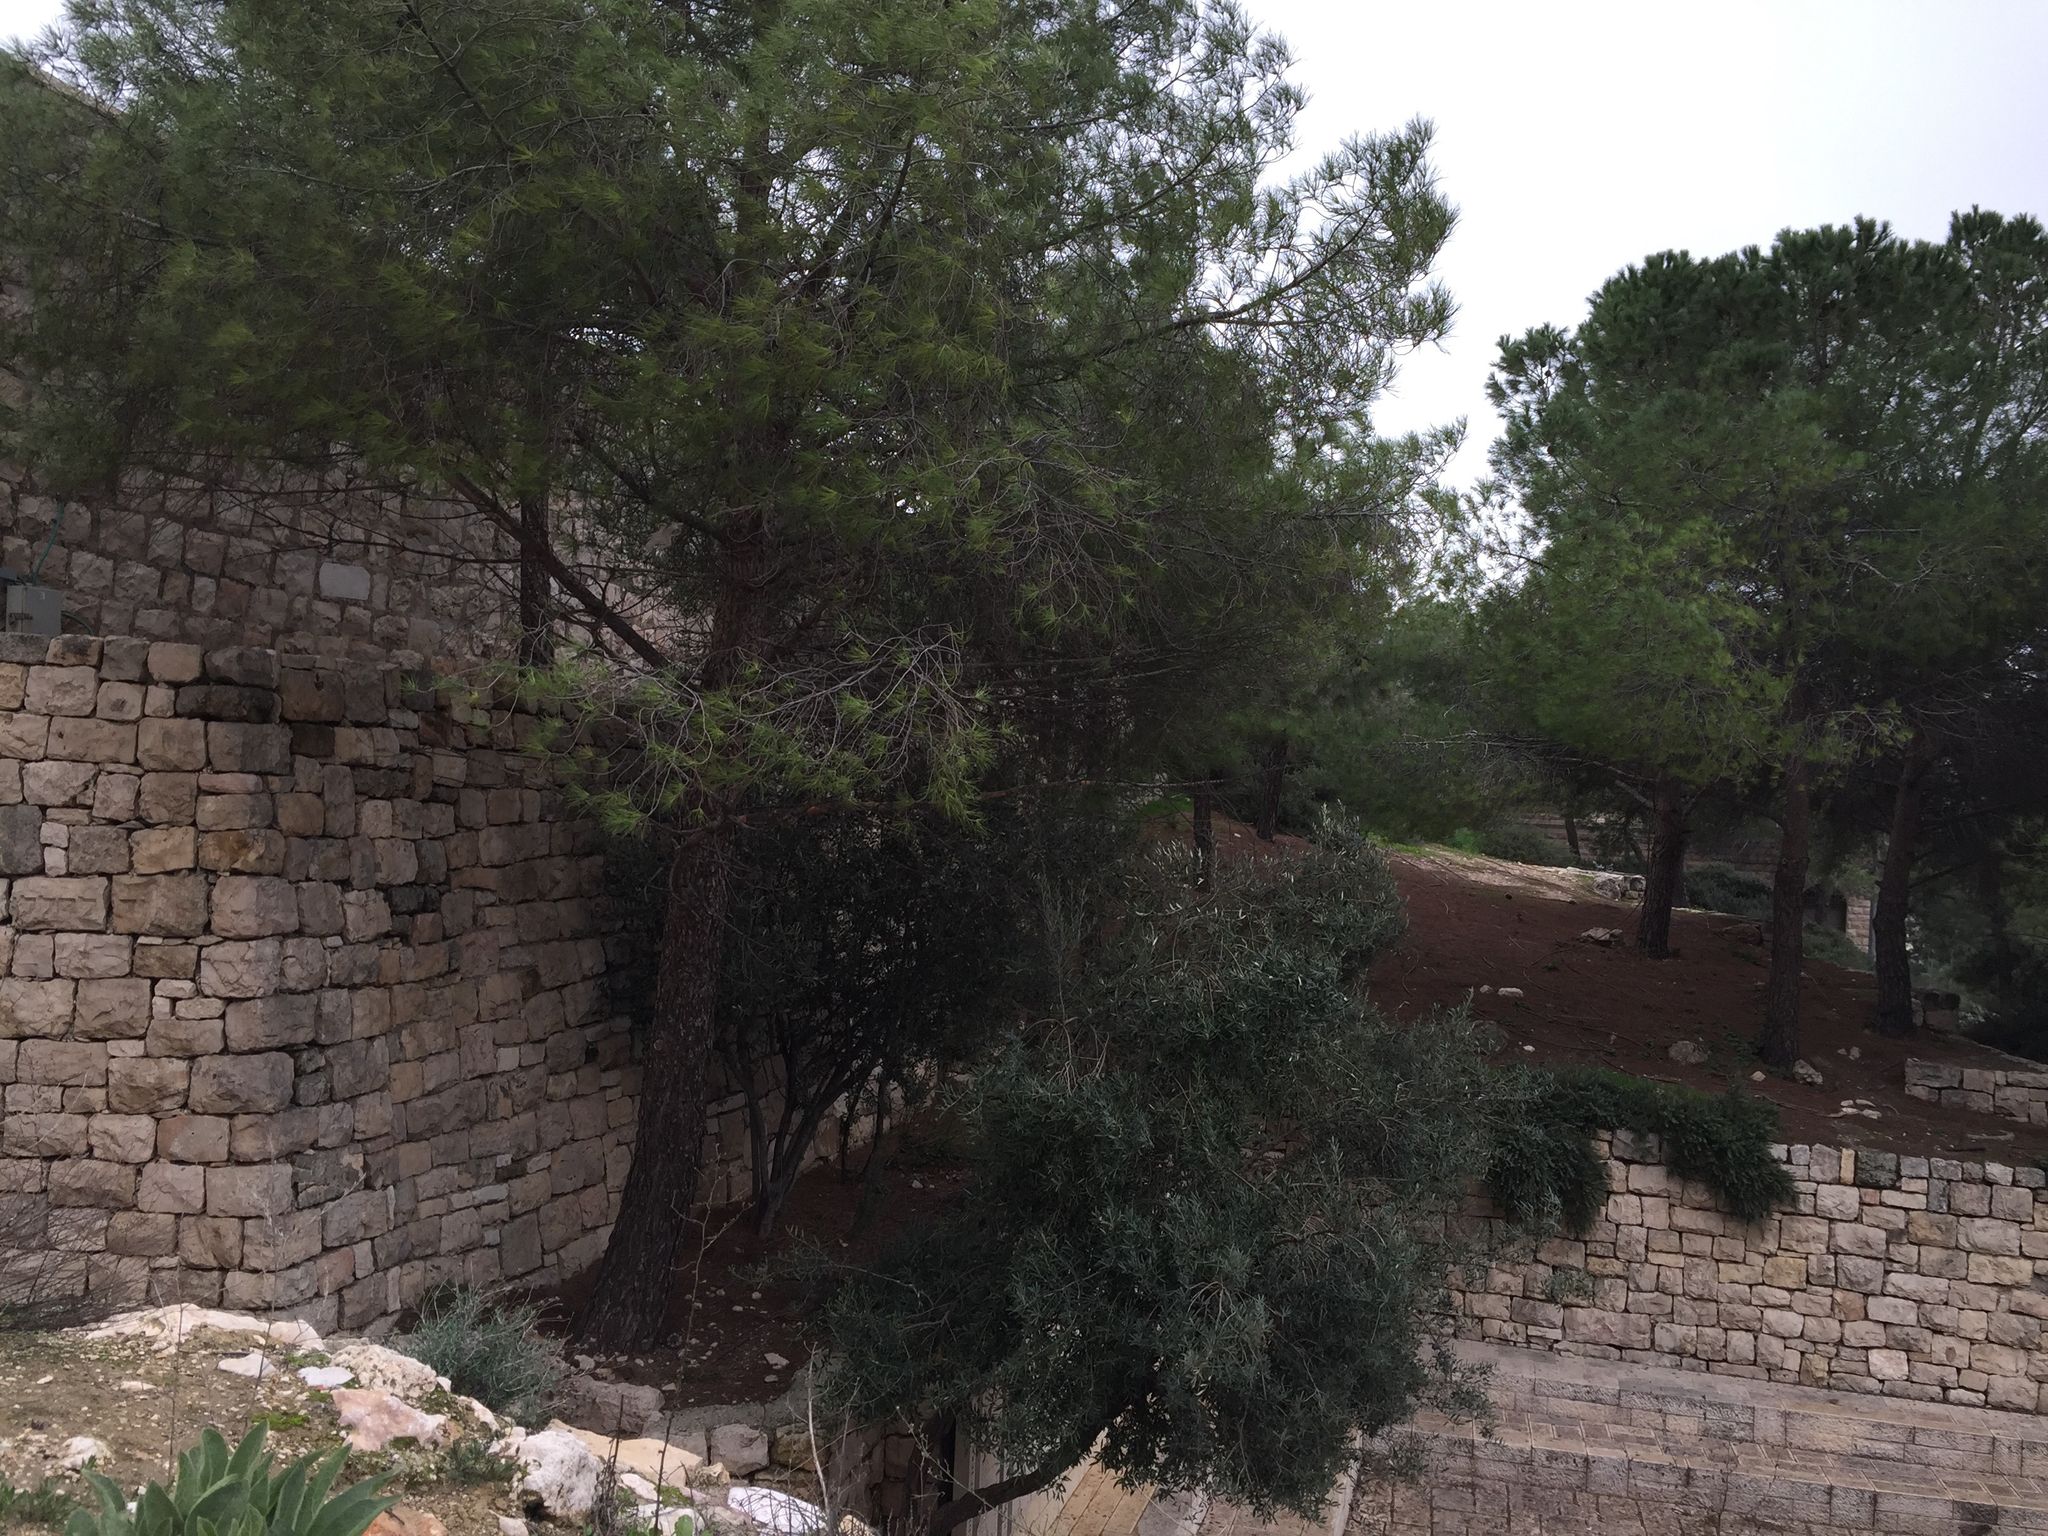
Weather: clear
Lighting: day
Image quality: slightly poor
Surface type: walking surface
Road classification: footway, service, steps
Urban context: urban centre
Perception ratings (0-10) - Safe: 6.51, Lively: 0.77, Beautiful: 8.93, Boring: 7.15, Depressing: 6.64, Wealthy: 4.9